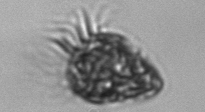
Label: Strombidium_morphotype1